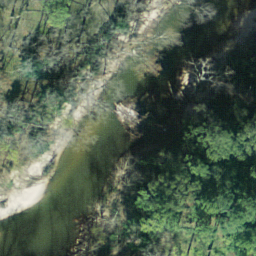
Label: river